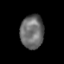
Tissue: lung
Cell type: Others
Senescence score: 0.232
Nuclear area (px): 772
Mean DAPI intensity: 106.772